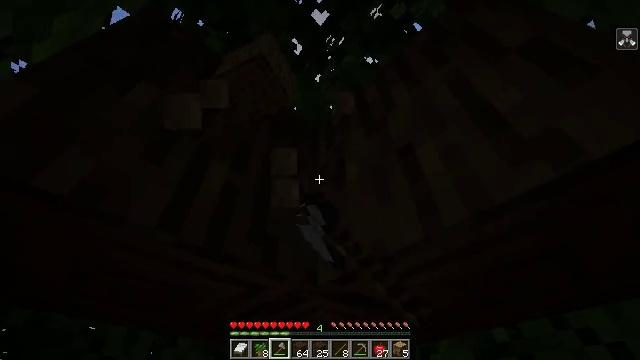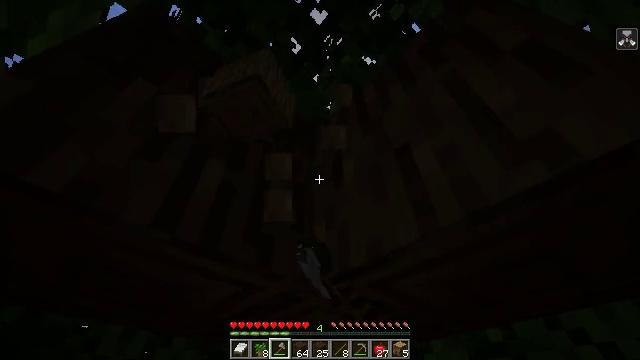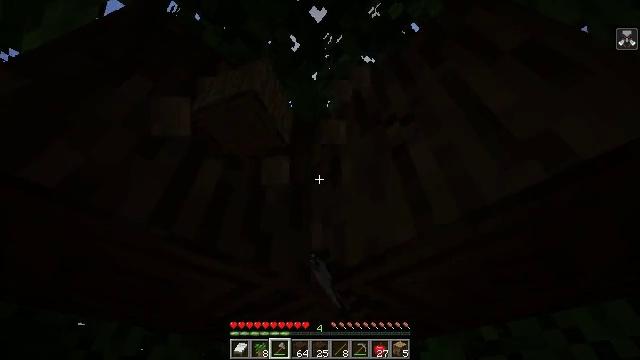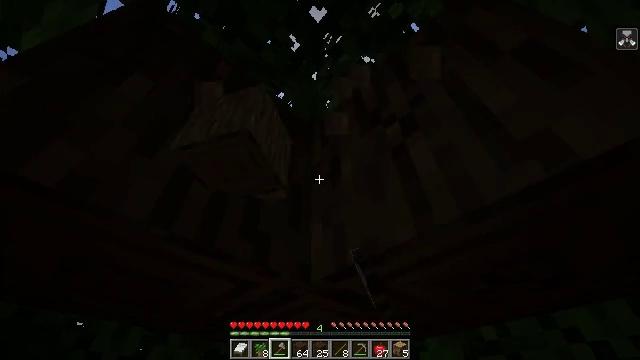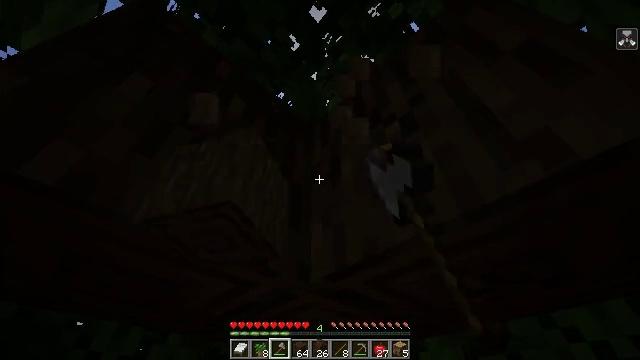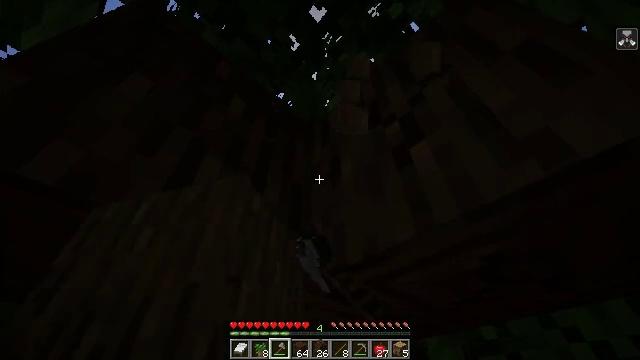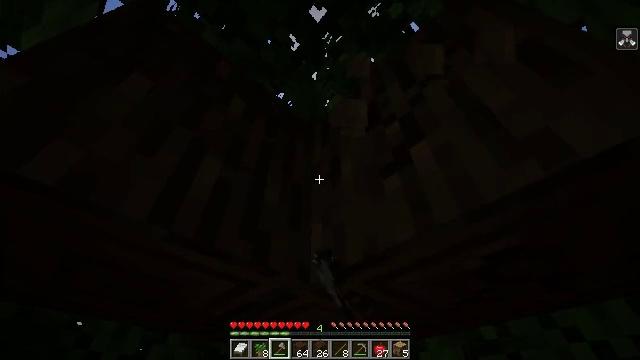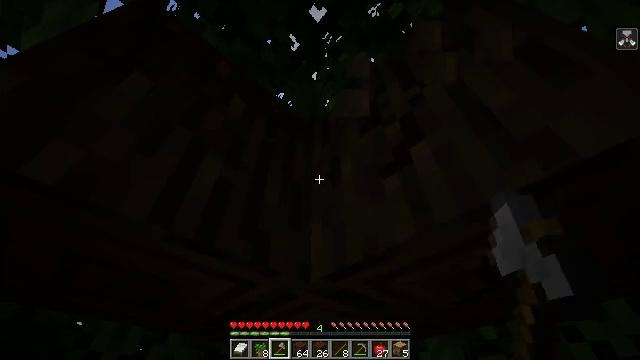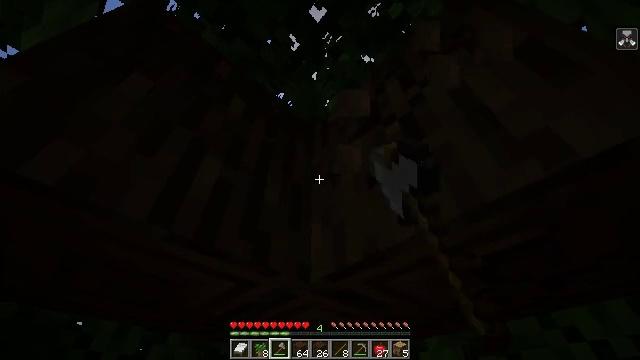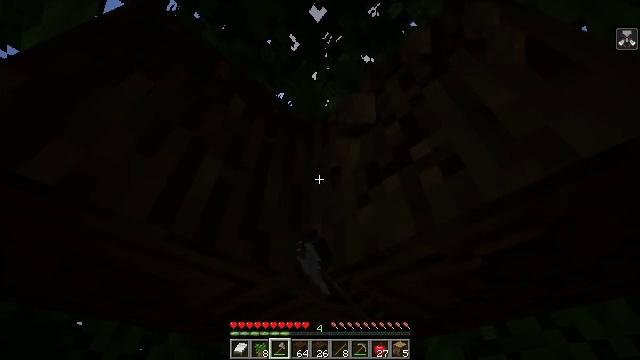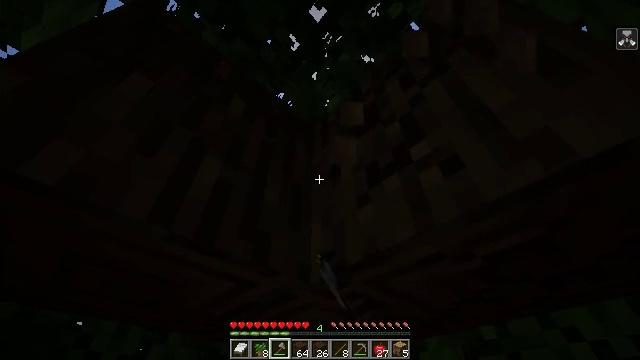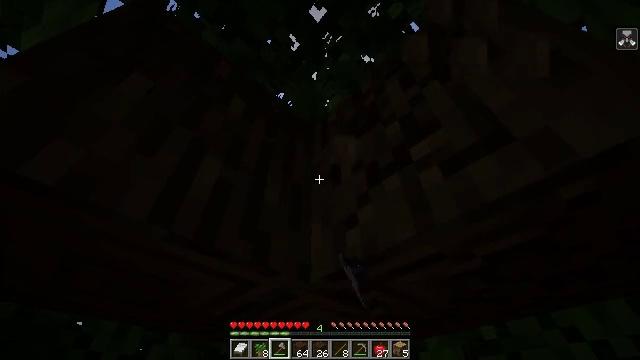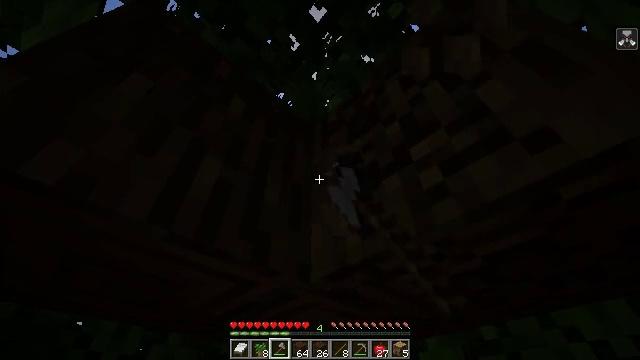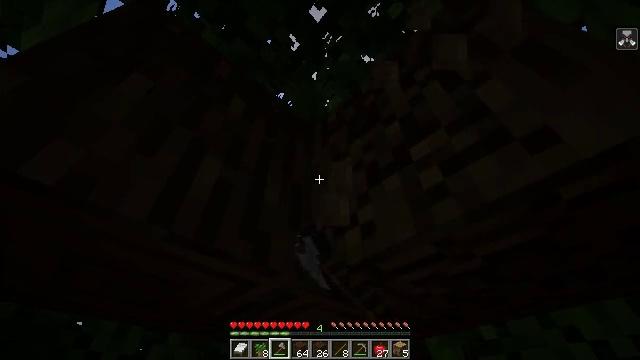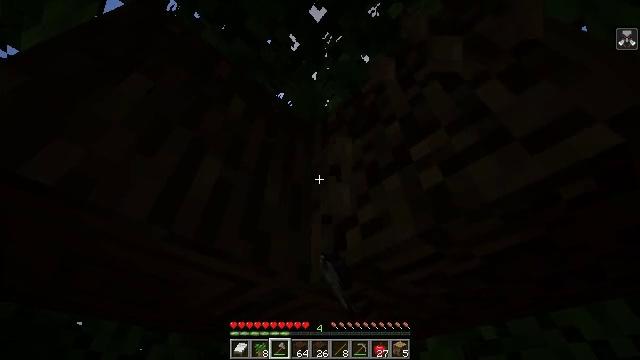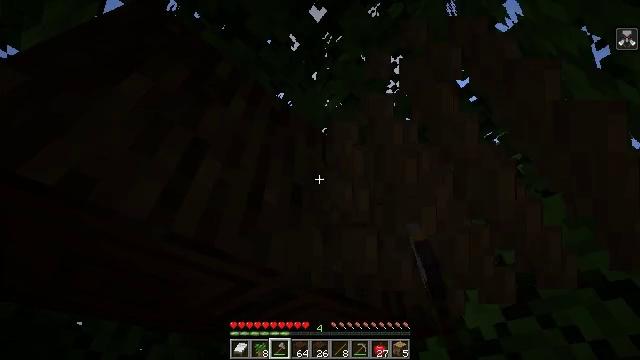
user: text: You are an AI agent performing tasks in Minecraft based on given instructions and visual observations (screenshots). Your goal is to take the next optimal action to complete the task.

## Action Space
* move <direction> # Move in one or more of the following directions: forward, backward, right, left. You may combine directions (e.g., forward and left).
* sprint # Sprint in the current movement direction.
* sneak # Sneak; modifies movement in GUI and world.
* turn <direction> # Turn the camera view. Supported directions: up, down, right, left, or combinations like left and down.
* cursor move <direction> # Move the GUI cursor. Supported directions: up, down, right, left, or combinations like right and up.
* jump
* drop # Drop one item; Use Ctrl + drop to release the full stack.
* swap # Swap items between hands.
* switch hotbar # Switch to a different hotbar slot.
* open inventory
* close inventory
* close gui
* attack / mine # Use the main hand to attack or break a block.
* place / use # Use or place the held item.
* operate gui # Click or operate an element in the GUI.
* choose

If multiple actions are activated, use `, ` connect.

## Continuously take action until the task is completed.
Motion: motion action
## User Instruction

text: Chop down the dark oak log.
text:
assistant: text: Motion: attack / mine
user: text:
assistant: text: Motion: attack / mine
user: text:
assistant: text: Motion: attack / mine
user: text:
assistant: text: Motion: attack / mine
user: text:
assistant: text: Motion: attack / mine
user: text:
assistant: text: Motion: attack / mine
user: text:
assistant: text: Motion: attack / mine
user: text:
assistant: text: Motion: attack / mine
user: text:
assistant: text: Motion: attack / mine
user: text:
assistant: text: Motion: attack / mine
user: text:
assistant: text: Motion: attack / mine
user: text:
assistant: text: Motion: attack / mine
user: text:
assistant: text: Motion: attack / mine
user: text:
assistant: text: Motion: attack / mine
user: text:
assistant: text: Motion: attack / mine
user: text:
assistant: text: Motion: attack / mine
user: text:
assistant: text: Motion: attack / mine
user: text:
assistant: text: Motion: attack / mine
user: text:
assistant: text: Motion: attack / mine
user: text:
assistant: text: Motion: turn left and down, attack / mine
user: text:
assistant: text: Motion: turn down, attack / mine
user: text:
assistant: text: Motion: turn down, attack / mine
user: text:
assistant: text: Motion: attack / mine
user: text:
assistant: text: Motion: attack / mine
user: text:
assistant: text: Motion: attack / mine
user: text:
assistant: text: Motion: attack / mine
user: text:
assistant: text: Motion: attack / mine
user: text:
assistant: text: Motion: attack / mine
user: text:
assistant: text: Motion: attack / mine
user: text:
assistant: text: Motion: attack / mine